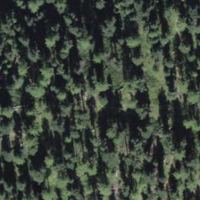
EUNIS habitat code: 43
Species observed at this site:
Rhododendron ferrugineum